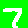
Digit: 7